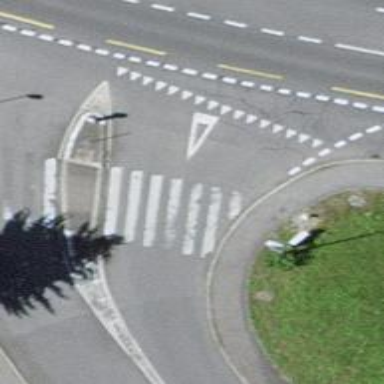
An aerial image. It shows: Uncontrolled zebra crossing on the road.